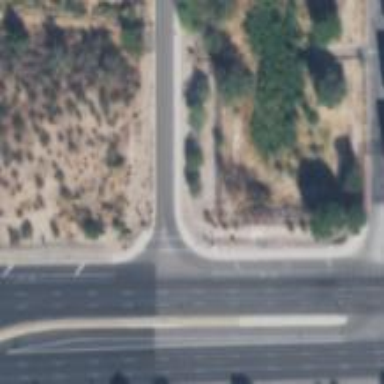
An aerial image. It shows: Stop road.